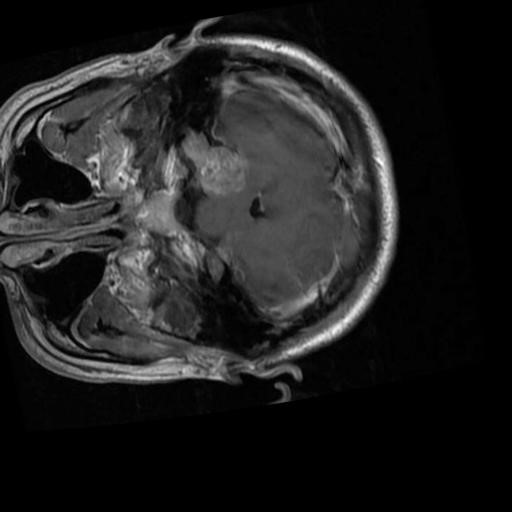
Label: brain_menin